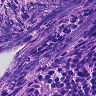
Metastatic tissue present: no